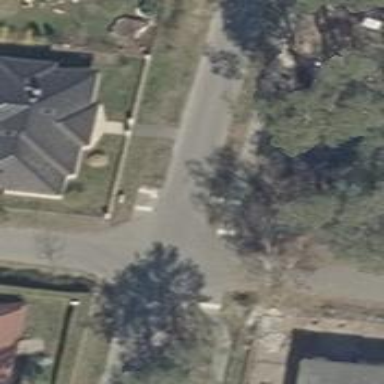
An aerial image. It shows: Unmarked road crossing.